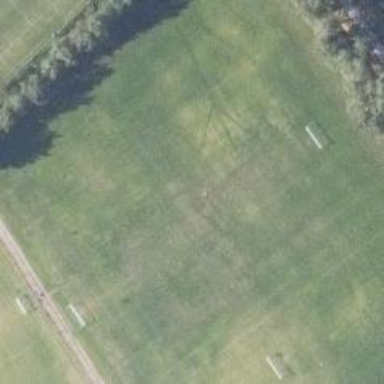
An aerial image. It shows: Soccer pitch for leisureland activities.